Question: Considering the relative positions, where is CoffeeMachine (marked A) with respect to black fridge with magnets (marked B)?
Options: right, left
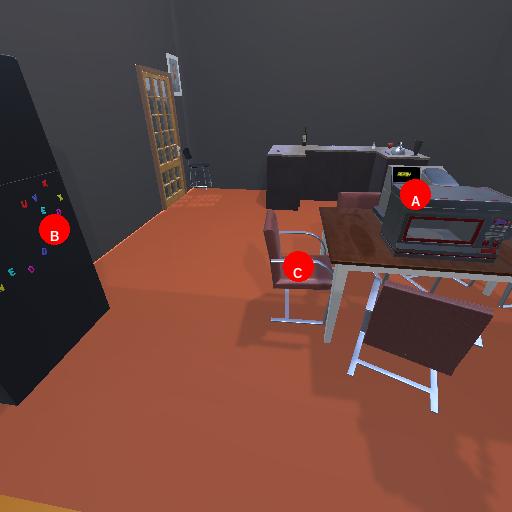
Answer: right